Question: I have an ASP.NET web application developed in C# and .Net v4. When you login in and leave for the page for some 15-20 minutes, I get the ""
According to my knowledge, there is no way you can try-catch the stackoverflow in .Net. I would imagine that recursive loading of web page and active session checking leading to this error (maybe a bad coding practice). I have also added the screenshot as i am able to figure it out from Stack trace. If anyone help me in this,it will be helpful.

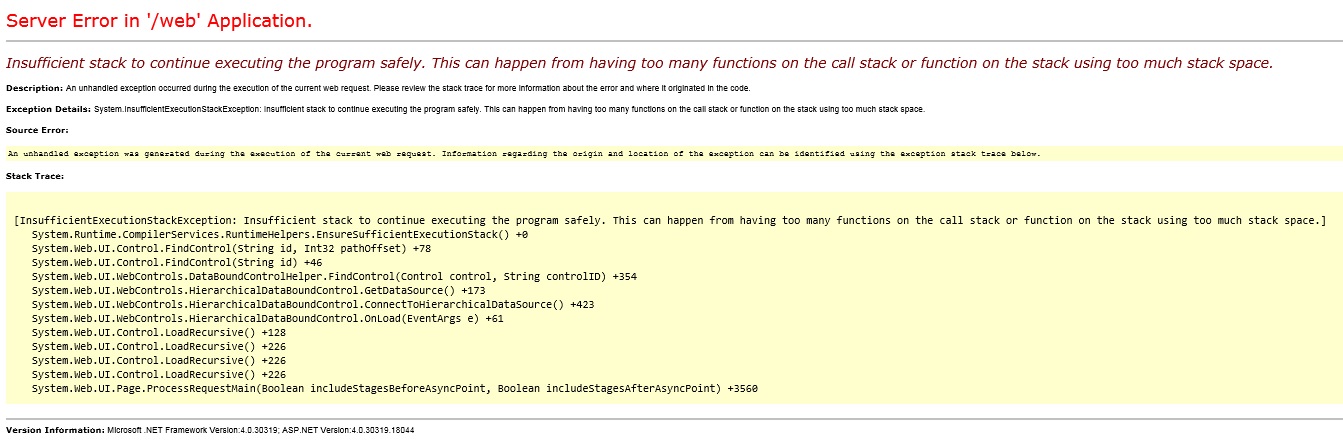
Answer: I think I have found the solution. Still the test. Check <URL>
they really looks promising. I will keep you guys updated when I succeed..